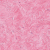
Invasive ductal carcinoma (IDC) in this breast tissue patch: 0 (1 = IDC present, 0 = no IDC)